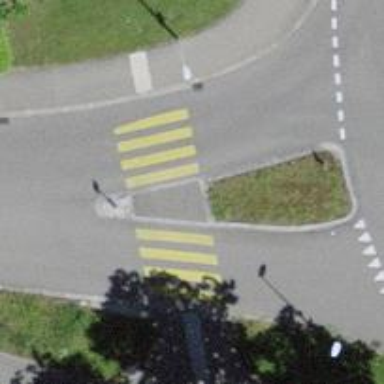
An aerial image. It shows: Marked road crossing with pedestrian island.